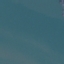
Land use / land cover: SeaLake